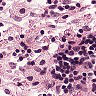
Metastatic tissue present: no